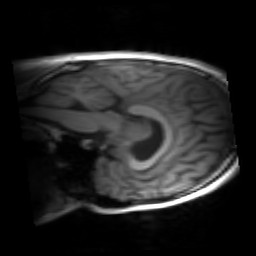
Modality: inplaneT1
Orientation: sagittal
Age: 24
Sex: male
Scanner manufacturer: siemens
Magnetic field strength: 3 T
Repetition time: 1.2 s
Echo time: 0.00251 s